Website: walmart
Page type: customer-info-address
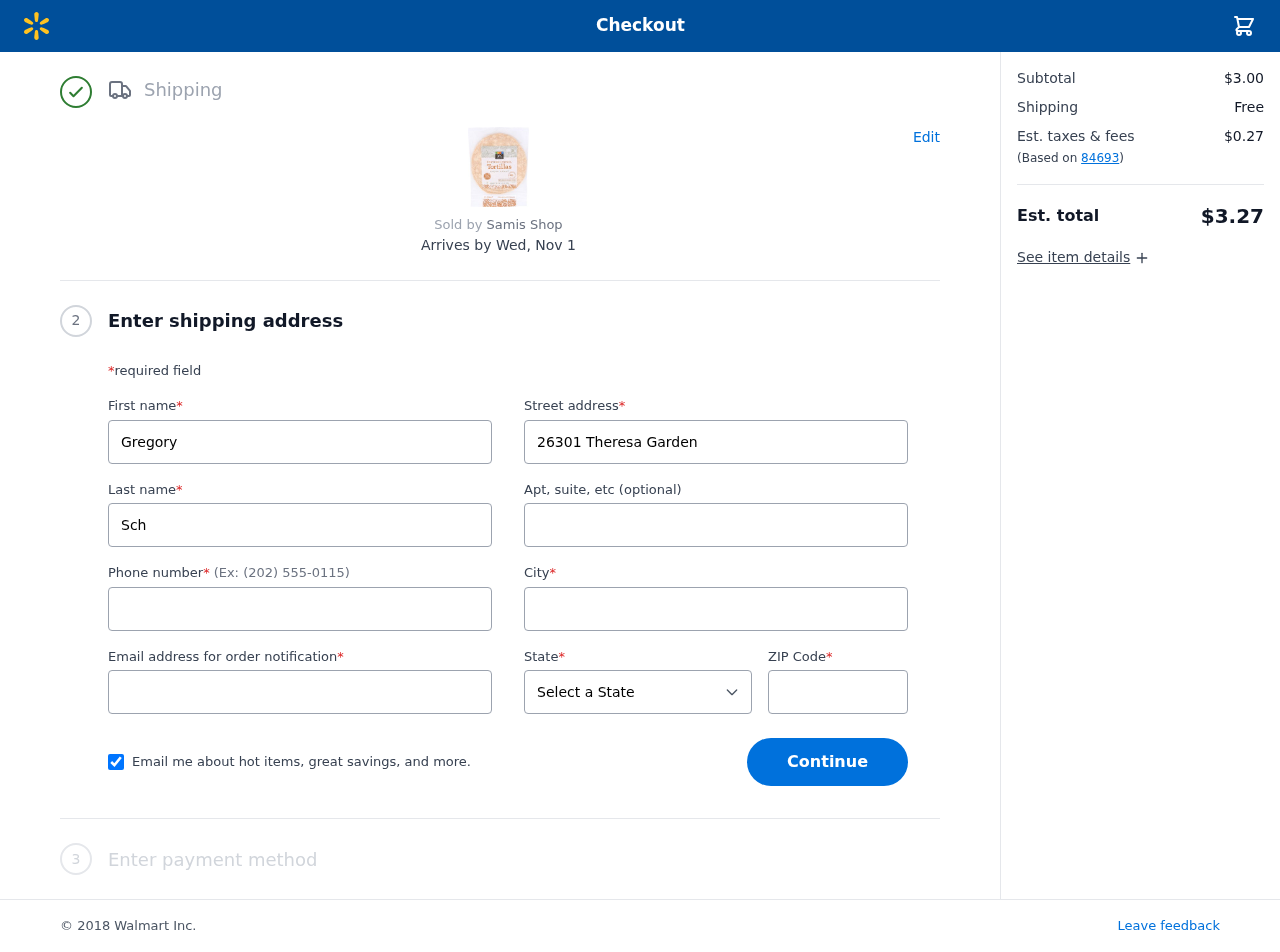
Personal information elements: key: PII_CITY
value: Lucasland
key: PII_EMAIL
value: gregory.schmidt@gmail.com
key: PII_FIRSTNAME
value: Gregory
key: PII_LASTNAME
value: Schmidt
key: PII_PHONE
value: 7685499160
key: PII_POSTCODE
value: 84693
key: PII_STATE
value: Ohio
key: PII_STREET
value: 26301 Theresa Garden
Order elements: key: ORDER_DELIVERY_DATE
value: Wed, Nov 1
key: ORDER_SUBTOTAL
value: $3.00
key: ORDER_SHIPPING_COST
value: Free
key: ORDER_TAX
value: $0.27
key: ORDER_TOTAL
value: $3.27